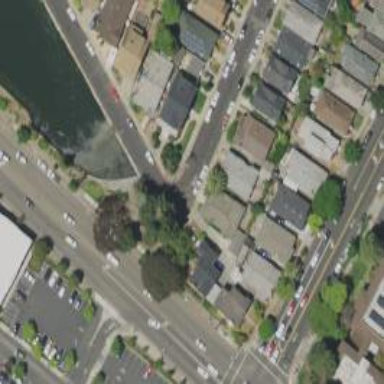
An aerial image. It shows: Residential road with sidewalk on the left.